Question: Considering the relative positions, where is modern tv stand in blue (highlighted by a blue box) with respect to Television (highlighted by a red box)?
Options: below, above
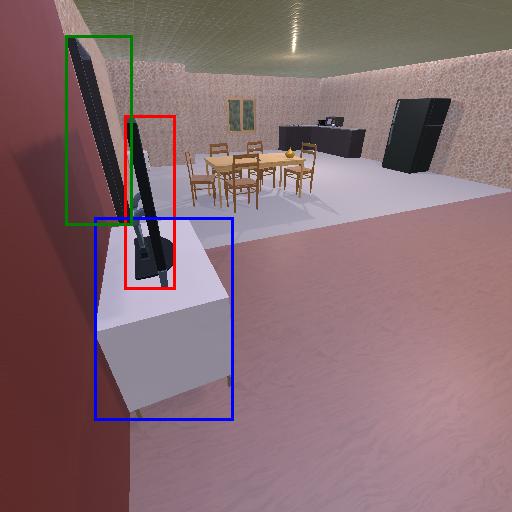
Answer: below